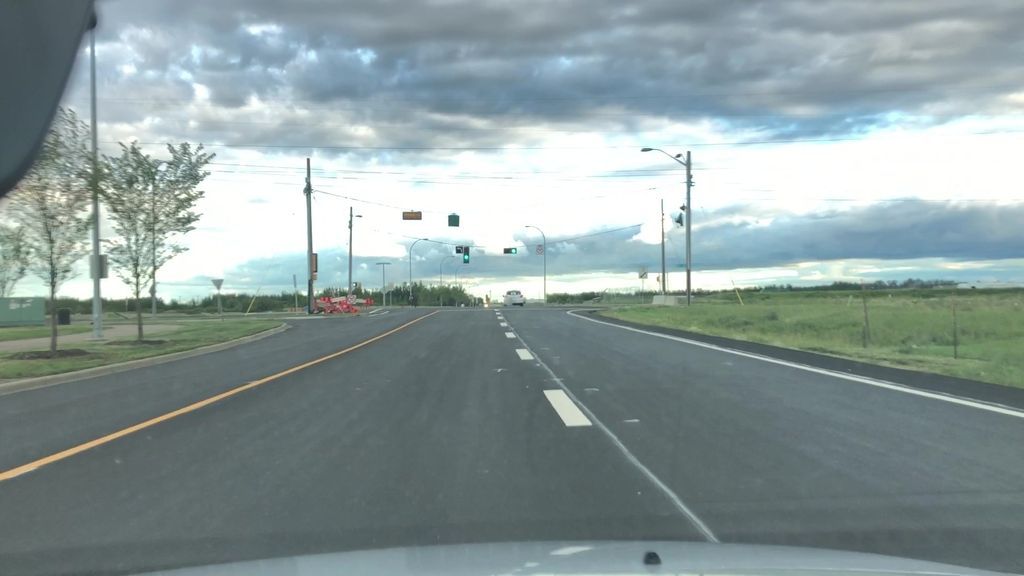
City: edmonton